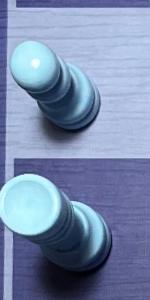
Label: Rook_White